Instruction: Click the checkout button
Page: cart
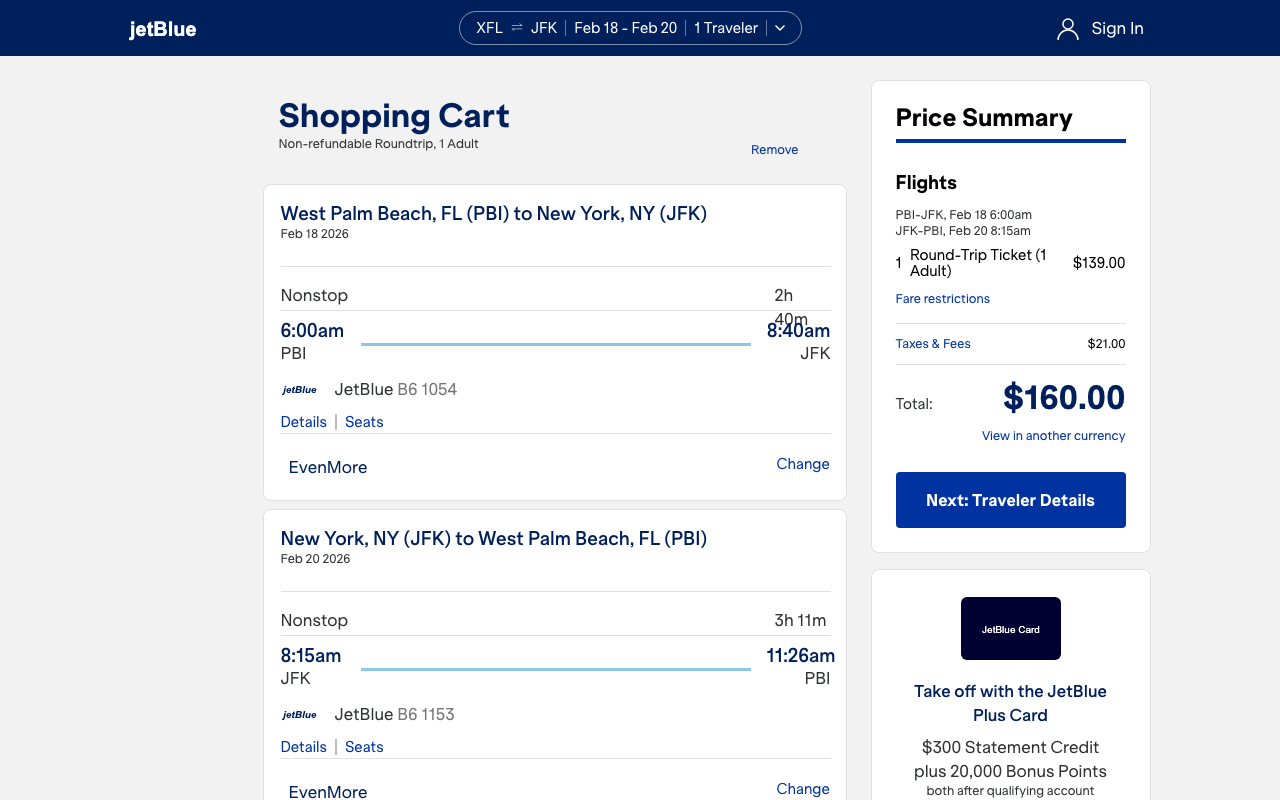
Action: click